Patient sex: M
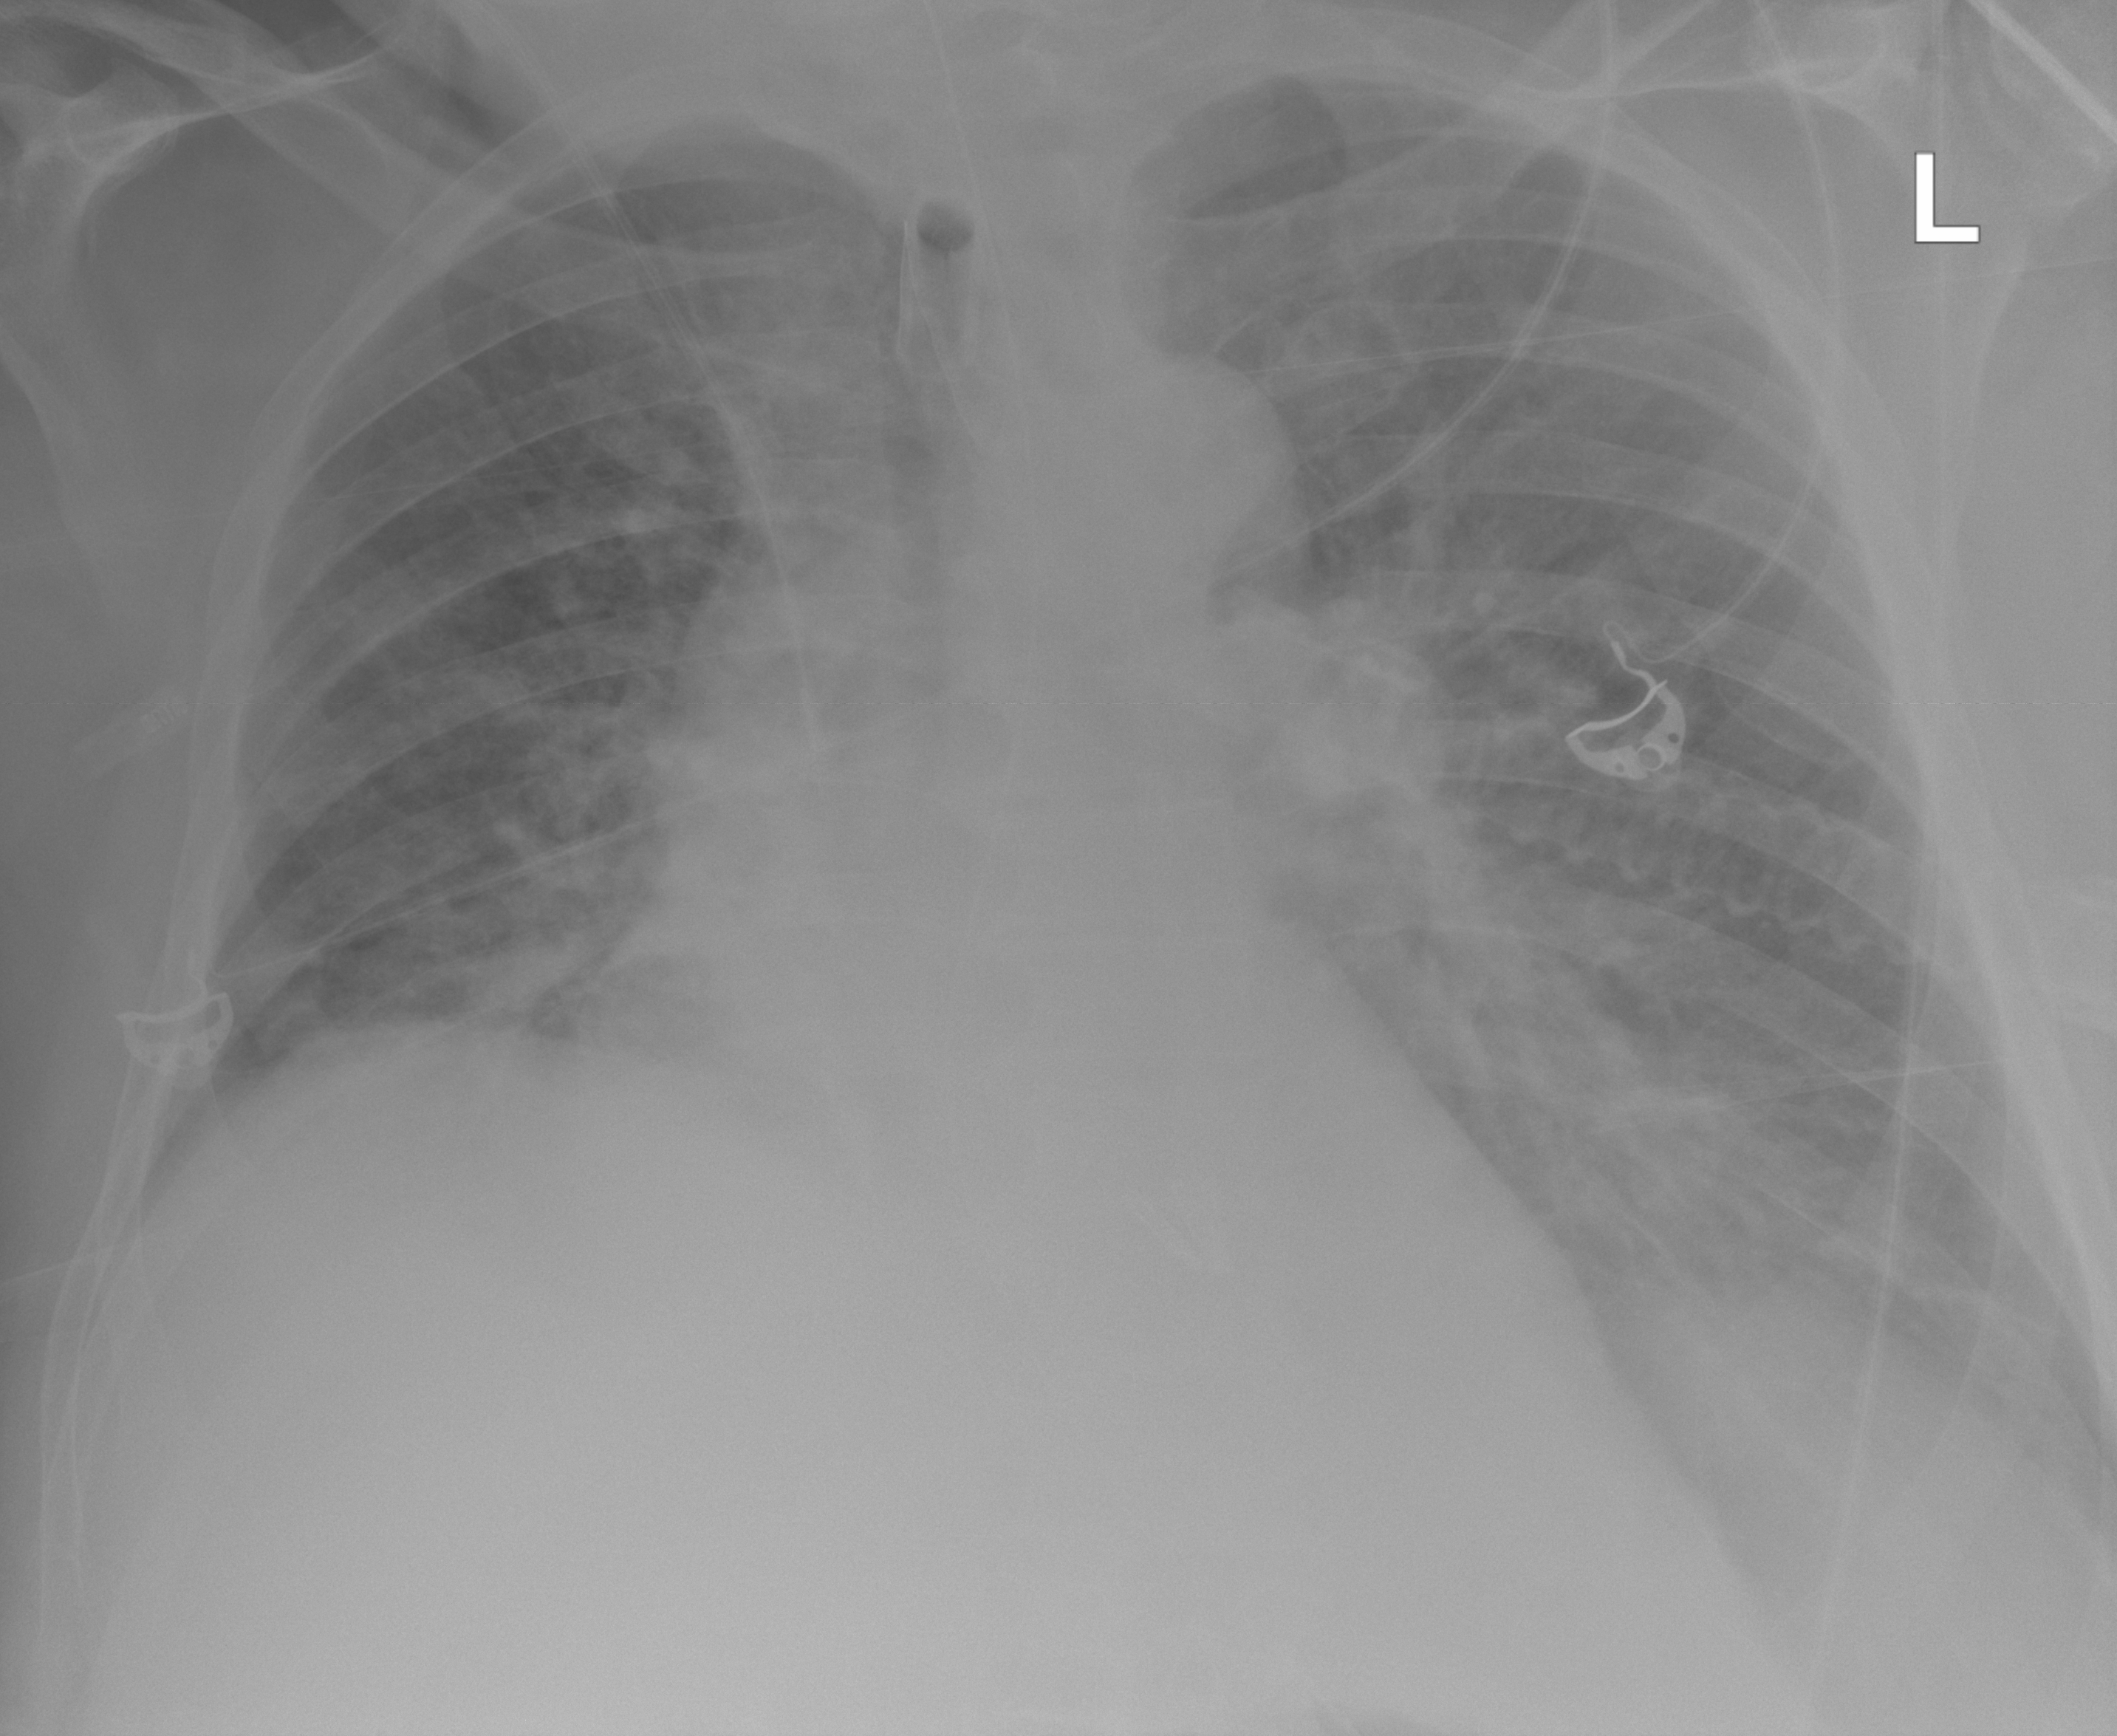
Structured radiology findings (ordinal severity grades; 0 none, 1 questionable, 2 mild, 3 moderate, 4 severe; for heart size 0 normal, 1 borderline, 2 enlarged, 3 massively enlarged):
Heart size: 1
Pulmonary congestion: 3
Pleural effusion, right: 0
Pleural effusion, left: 2
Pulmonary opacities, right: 2
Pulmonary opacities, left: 2
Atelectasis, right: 2
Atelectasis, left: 2